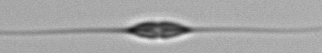
Label: Cylindrotheca